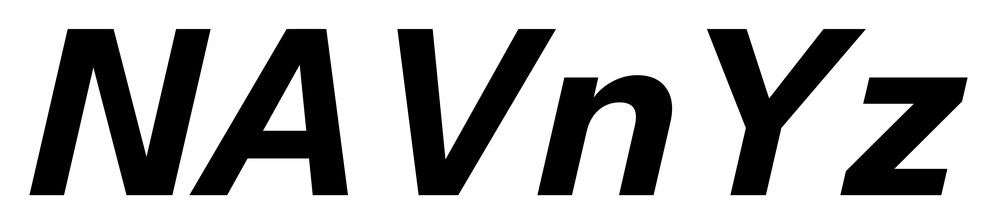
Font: InstrumentSans-Italic_Bold_Italic